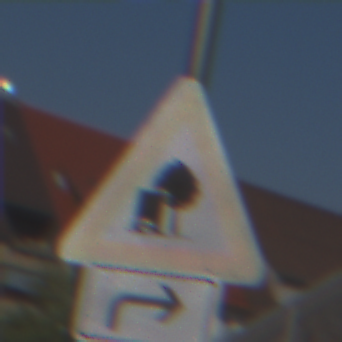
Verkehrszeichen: UnzureichendesLichtraumprofil
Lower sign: RichtungsangabeDurchPfeile5
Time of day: MorningAfternoon
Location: Outdoor (Urban)
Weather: Clear
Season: NotSpecified
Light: Natural